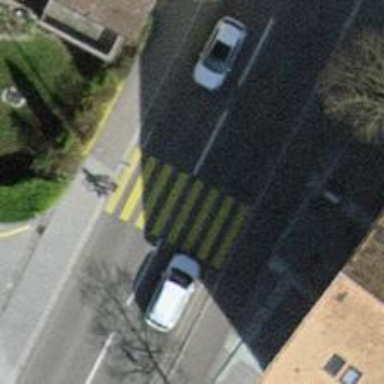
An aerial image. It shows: Uncontrolled road crossing.